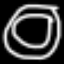
Label: donut